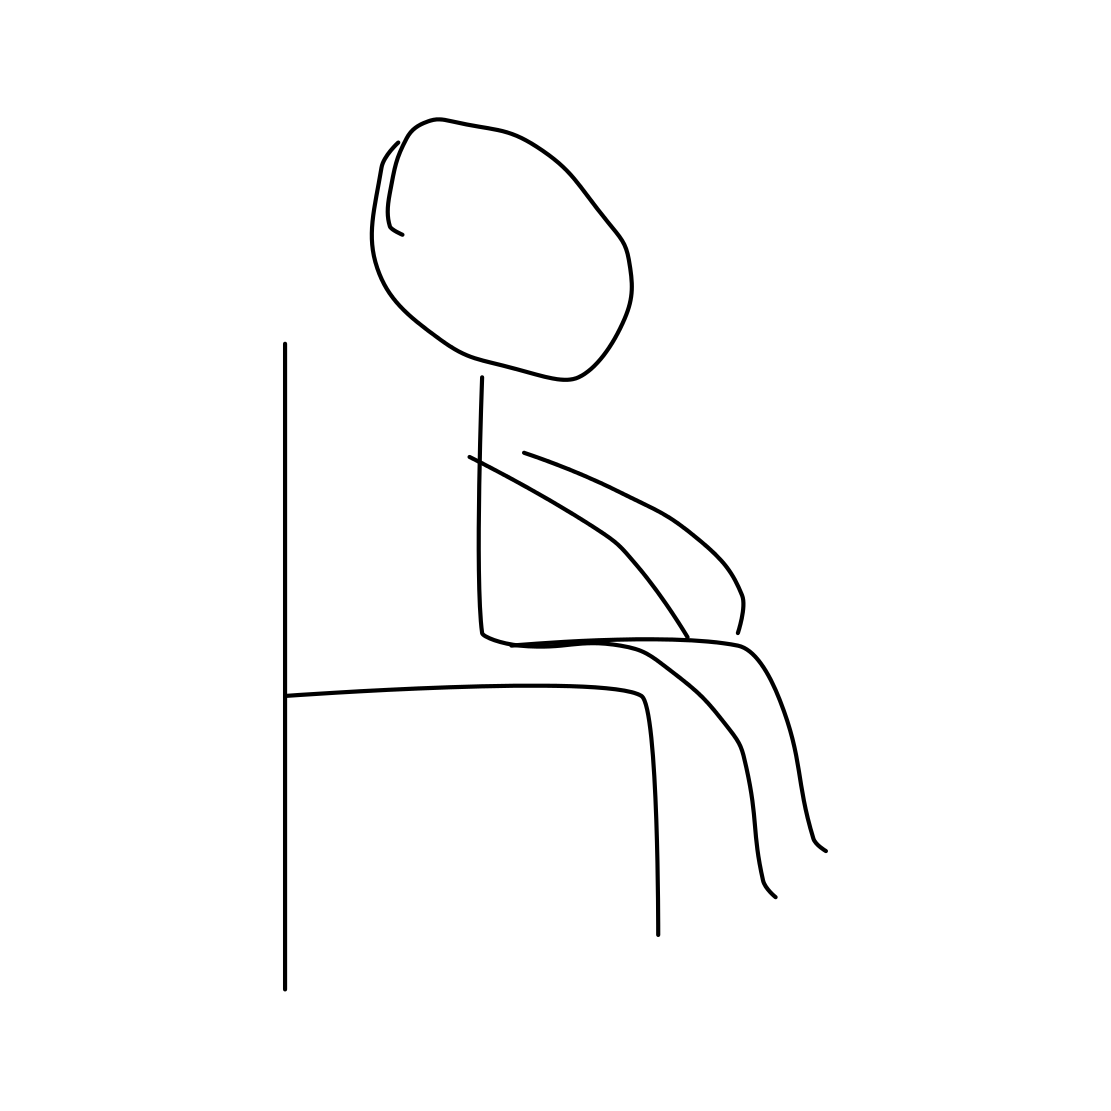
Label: person sitting